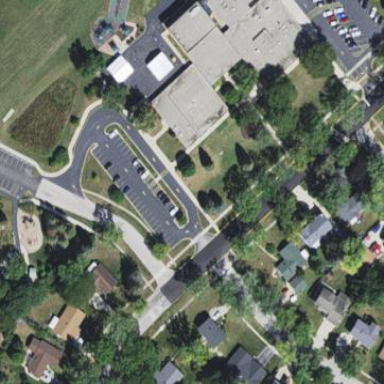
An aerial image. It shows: School building.